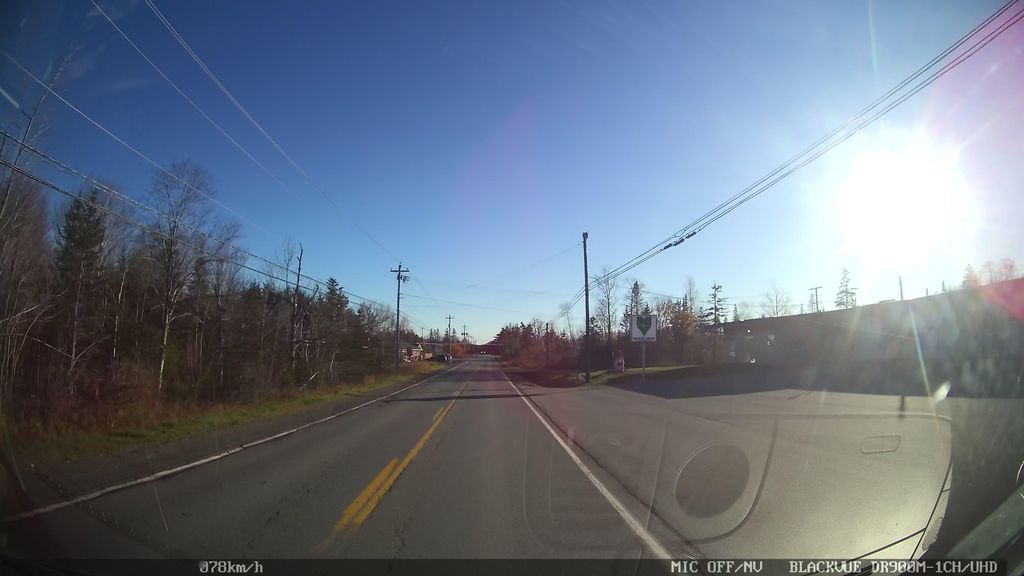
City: halifax